Question: I want to use 'mpatches.FancyArrowPatch' to plot a lot of paths (hundreds in a single plot). I used to use 'plt.arrow', but it makes the plot windows way slow and also takes longer than the patches approach.
Anyway, When I started using 'mpatches.Arrow' I got good results for large scales, but scaling down the arrow sizes <URL>. That's why I am using 'FancyArrowPatch' now, which scales very well thanks to the 'dpi_corr' kwarg.
But now take a look at the picture: The bottom arrow is a 'mpatches.Arrow' and the top one is a 'mpatches.FancyArrowPatch' and the red crosses mark start and end of the arrows. The top one is too short! What's happening here? How can I make it the correct size?
Additional info: In my main program I have large lists containing start and end coordinates. From those I create arrows in a 'for' loop using the function(s) you see below. I am using 'python 3.4' and 'matplotlib 2.0.2'.

Here is my MWE:
'''
import matplotlib.pyplot as plt
import matplotlib.patches as mpatches
from matplotlib.collections import PatchCollection
start1 = [1, 1]
end1 = [3, 3]
start2 = [1, 3]
end2 = [3, 5]
def patchArrow(A, B):
arrow = mpatches.Arrow(A[0], A[1], B[0] - A[0], B[1] - A[1])
return arrow
def patchFancyArrow(A, B):
arrow = mpatches.FancyArrowPatch((A[0], A[1]), (B[0], B[1]))
return arrow
patches = []
patches.append(patchArrow(start1, end1))
patches.append(patchFancyArrow(start2, end2))
collection = PatchCollection(patches)
plt.plot([1, 3, 1, 3], [1, 3, 3, 5], "rx", markersize=15)
plt.gca().add_collection(collection)
plt.xlim(0, 6)
plt.ylim(0, 6)
plt.show()
'''
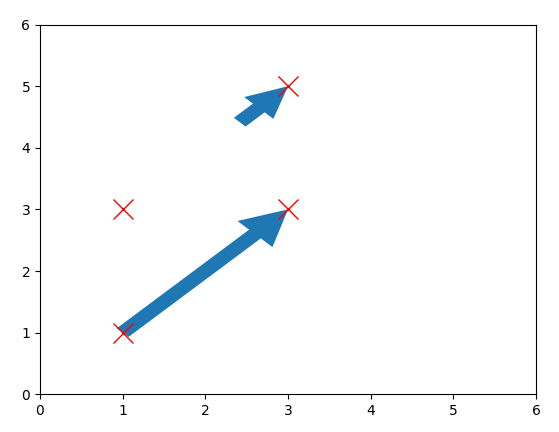
Answer: If you just add the arrow as a patch, everything works as expected.
'''
import matplotlib.pyplot as plt
import matplotlib.patches as mpatches
style="Simple,head_length=28,head_width=36,tail_width=20"
arrow = arrow = mpatches.FancyArrowPatch((1,1), (3,3), arrowstyle=style)
plt.gca().add_patch(arrow)
plt.plot([1, 3], [1,3], "rx", markersize=15)
plt.xlim(0, 6)
plt.ylim(0, 6)
plt.show()
'''
<URL>
In case you need a collection to add the arrow to, it might be enough to set the 'shrinkA' and 'shrinkB' arguments to 0.
'''
import matplotlib.pyplot as plt
import matplotlib.patches as mpatches
from matplotlib.collections import PatchCollection
arrow = mpatches.FancyArrowPatch((1,1), (3,3), shrinkA=0, shrinkB=0)
collection = PatchCollection([arrow])
plt.gca().add_collection(collection)
plt.plot([1, 3], [1,3], "rx", markersize=15)
plt.xlim(0, 6)
plt.ylim(0, 6)
plt.show()
'''
<URL>